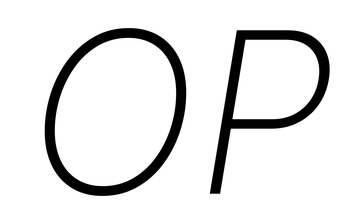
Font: Inter-Italic_ExtraLight_Italic